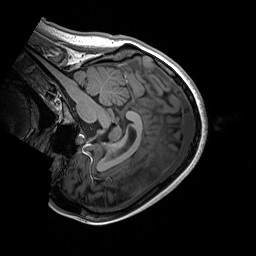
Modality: T1w
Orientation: sagittal
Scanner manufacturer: siemens
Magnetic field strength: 3 T
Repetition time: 2.2 s
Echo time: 0.00244 s